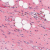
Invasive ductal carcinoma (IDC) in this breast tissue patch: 0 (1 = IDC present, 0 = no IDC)